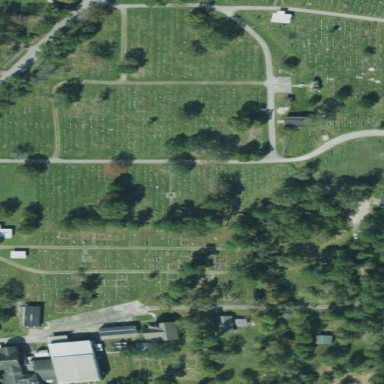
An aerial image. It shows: Cemetery.